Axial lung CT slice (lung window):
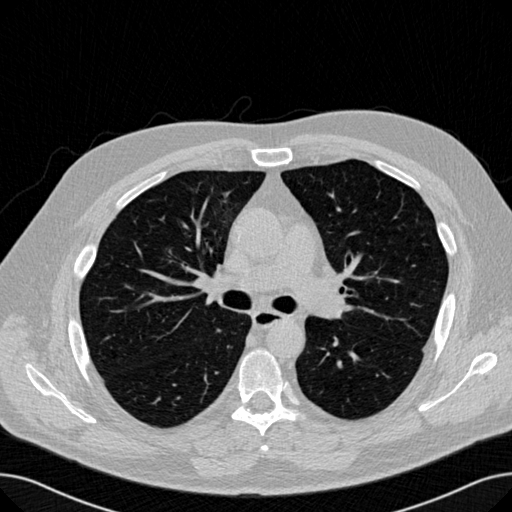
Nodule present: no